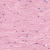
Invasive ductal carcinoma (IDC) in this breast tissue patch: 0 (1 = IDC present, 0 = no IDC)